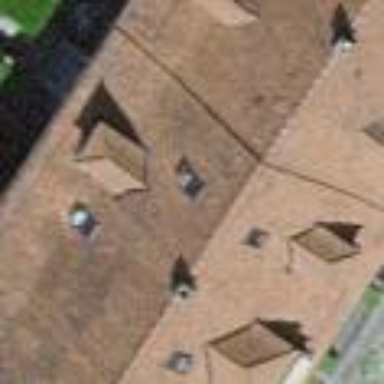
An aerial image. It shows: Gabled roofed house.